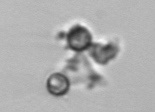
Label: Thalassiosira_TAG_external_detritus